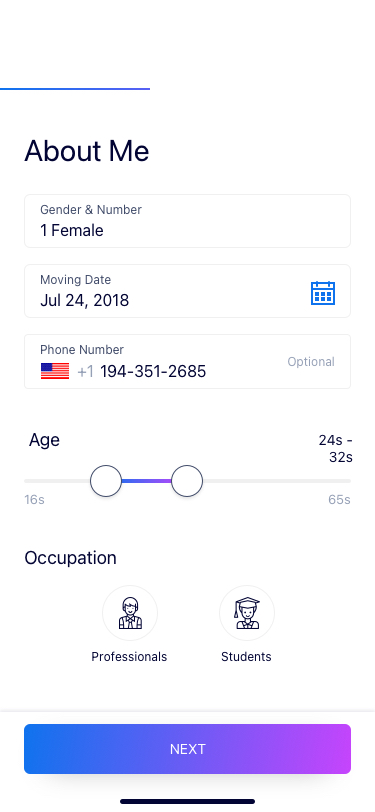
Text in this UI design:
About Me
Age
24s - 32s
16s
65s
Occupation
Professionals
Students
Optional
194-351-2685
+1
Phone Number